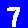
Digit: 7